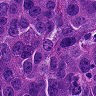
Metastatic tissue present: yes